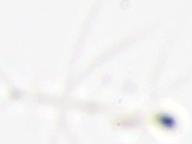
Label: Phaeocystis